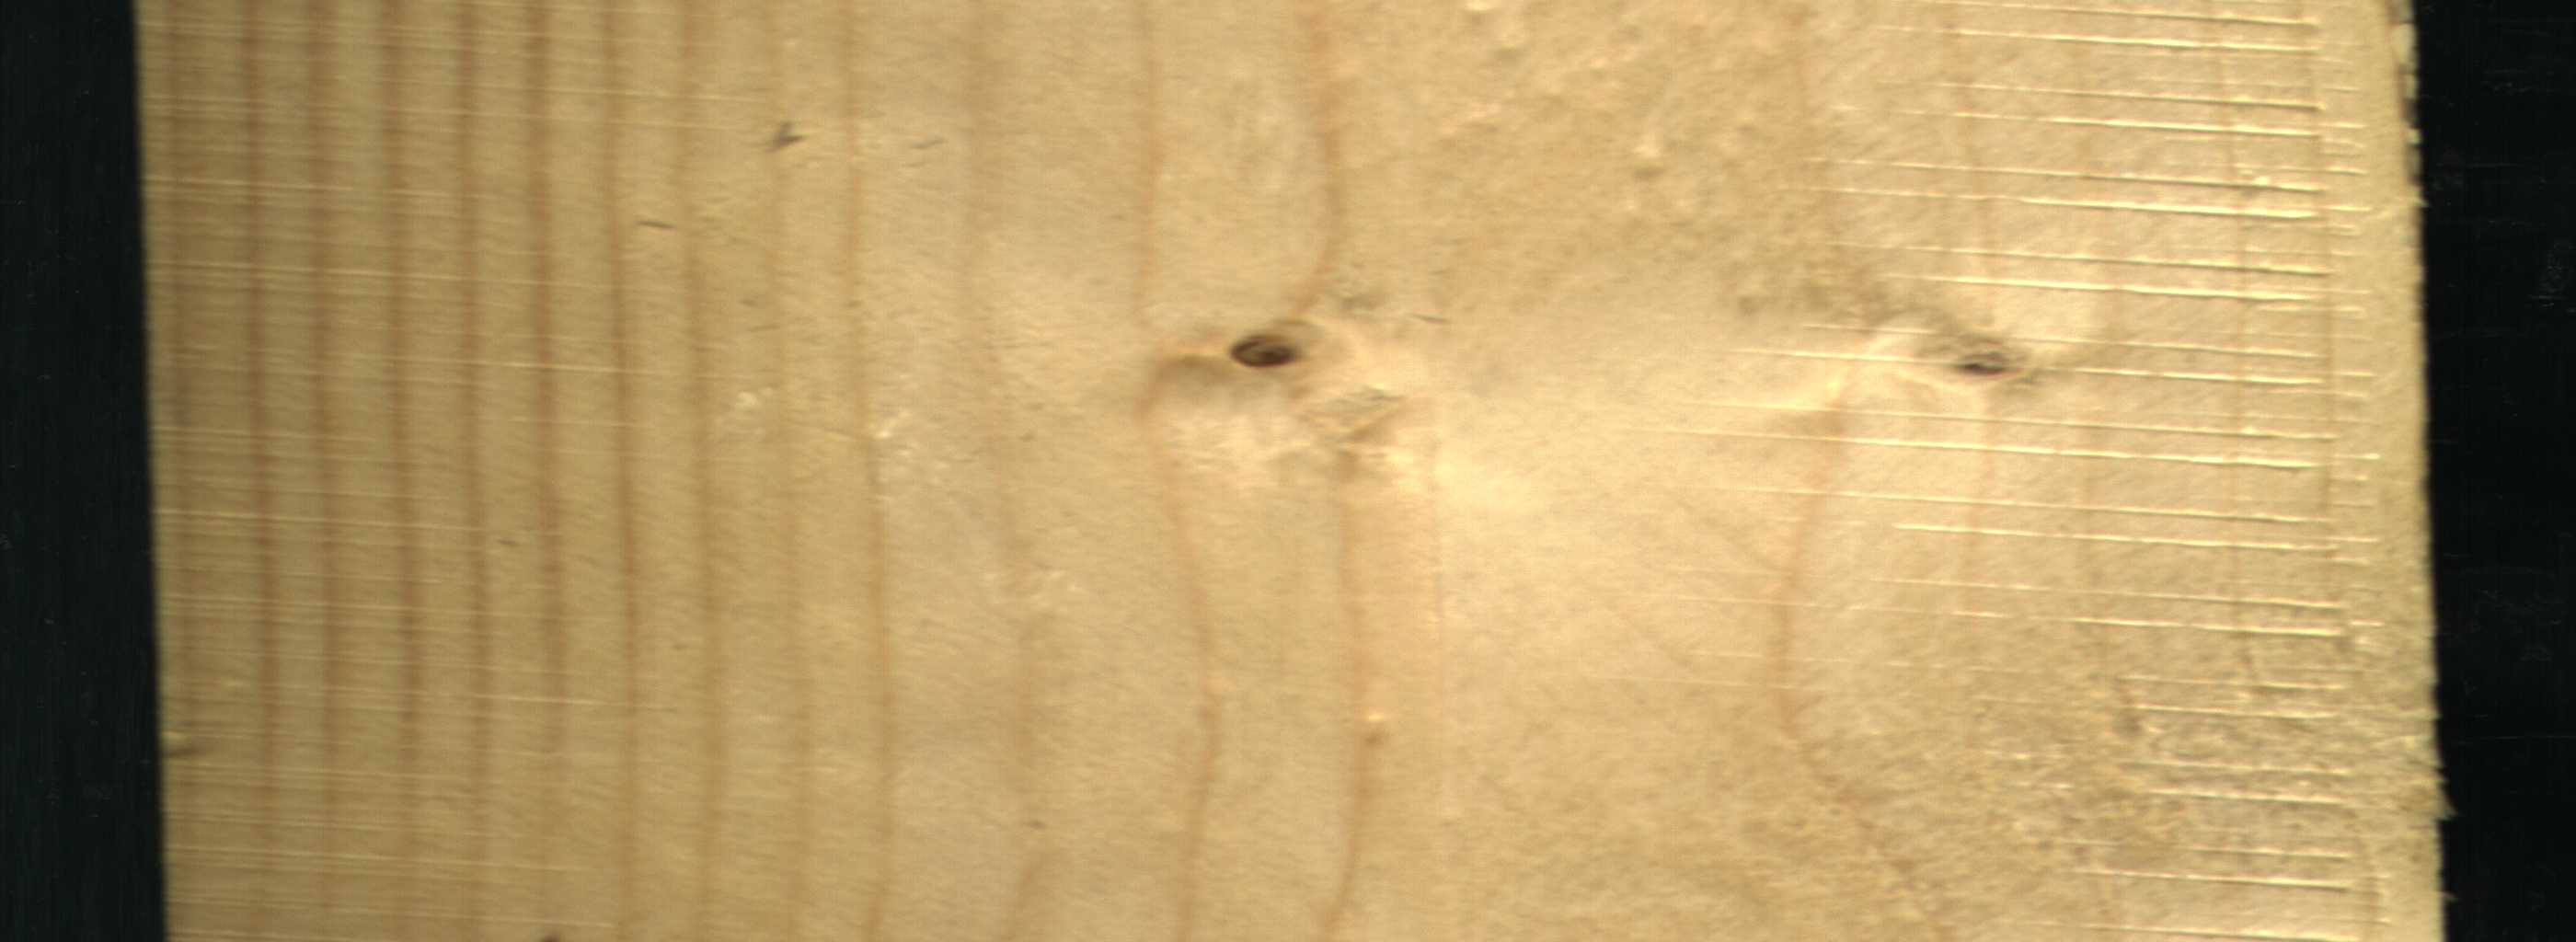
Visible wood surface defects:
Live_Knot
Live_Knot